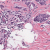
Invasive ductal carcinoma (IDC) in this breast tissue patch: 1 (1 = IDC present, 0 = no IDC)